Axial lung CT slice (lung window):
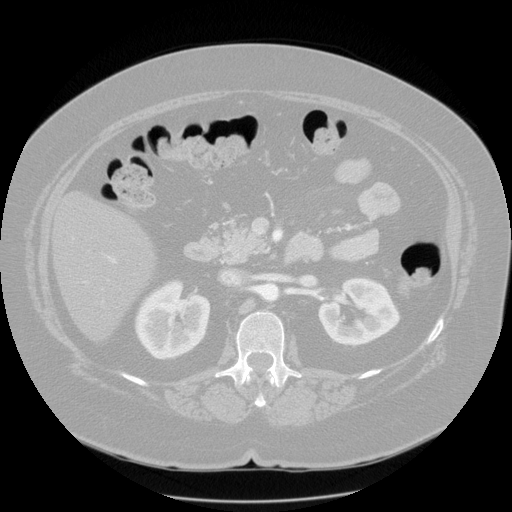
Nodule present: no